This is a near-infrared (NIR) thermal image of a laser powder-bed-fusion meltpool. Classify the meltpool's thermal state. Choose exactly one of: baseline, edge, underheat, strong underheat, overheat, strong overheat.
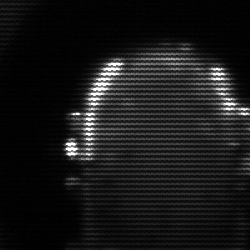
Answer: baseline